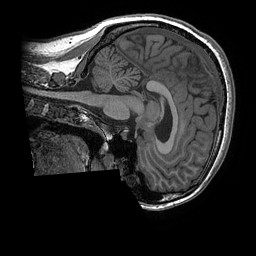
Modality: T1w
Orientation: sagittal
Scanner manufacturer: ge
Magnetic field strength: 3 T
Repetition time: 0.008184 s
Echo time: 0.003192 s